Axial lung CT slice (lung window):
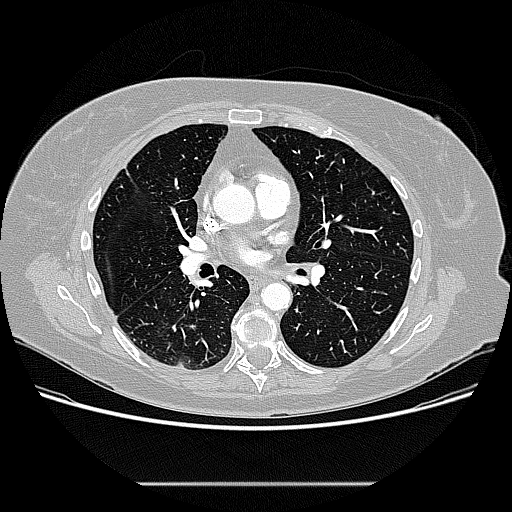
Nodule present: yes
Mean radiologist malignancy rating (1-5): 3